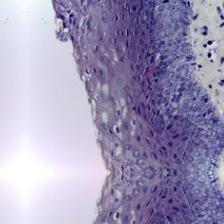
Diagnosis: Normal